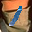
Label: 1